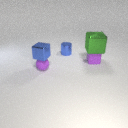
small purple rubber sphere below small blue metal cube